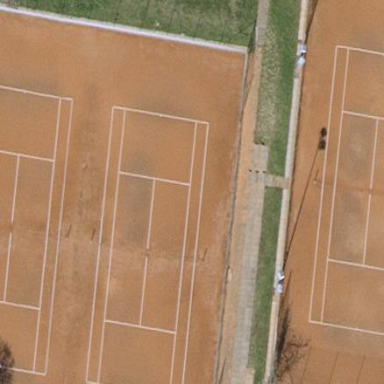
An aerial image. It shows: Tennis court on pitch designated for leisure land.